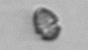
Label: Heterocapsa_rotundata